Aerial crown-view tile of a tropical tree (Barro Colorado Island, Panama), acquired 20250818:
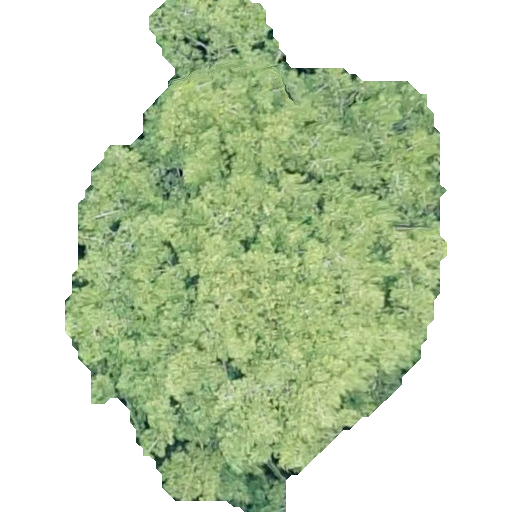
Species: Virola surinamensis
GBIF accepted scientific name: Virola surinamensis
Crown area: 193.511 m²